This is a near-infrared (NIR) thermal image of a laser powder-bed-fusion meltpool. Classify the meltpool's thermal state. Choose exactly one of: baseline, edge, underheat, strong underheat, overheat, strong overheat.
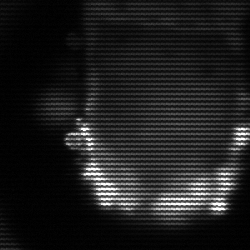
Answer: baseline